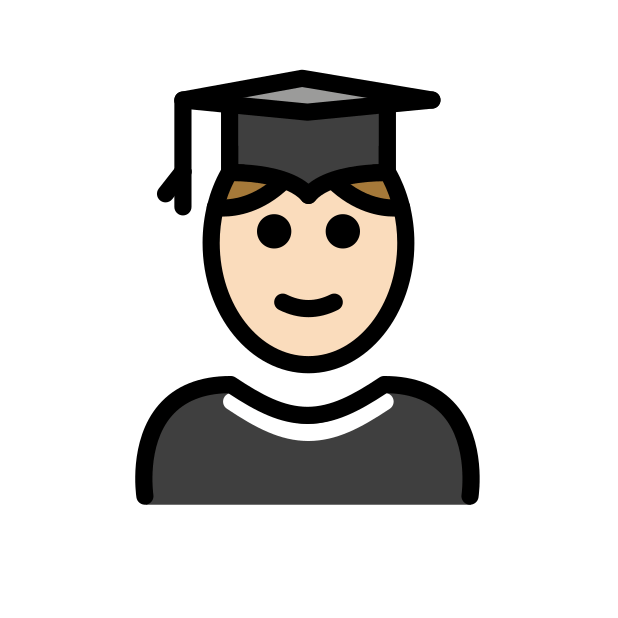
student: light skin tone